Field crop: maize
Growth stage: 2
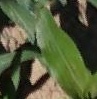
Species: maize